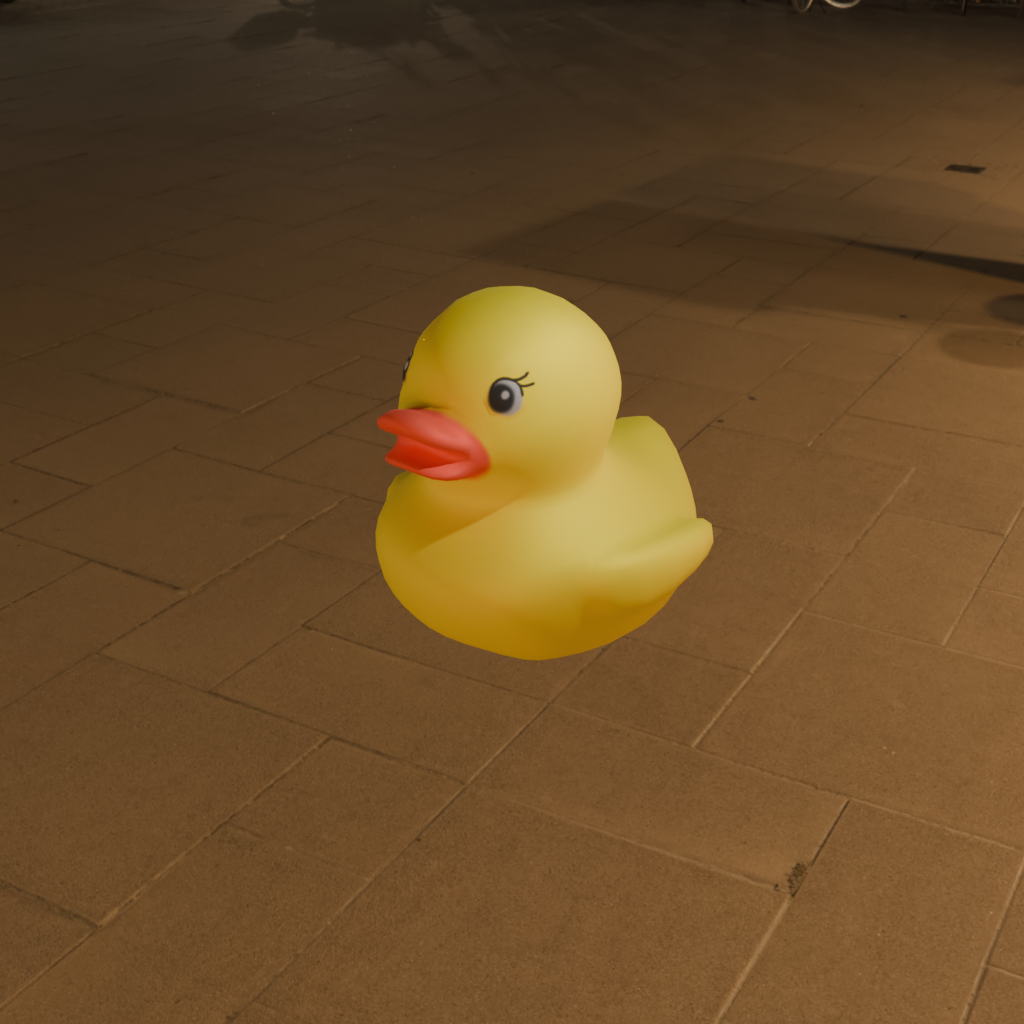
an image of a yellow rubber duck seen from <front_left> in a coastal promenade at night illuminated with streetlights and ocean view.